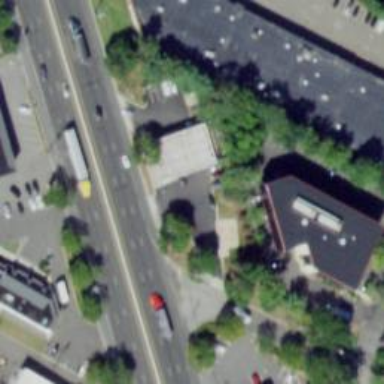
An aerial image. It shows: Convenience shop.